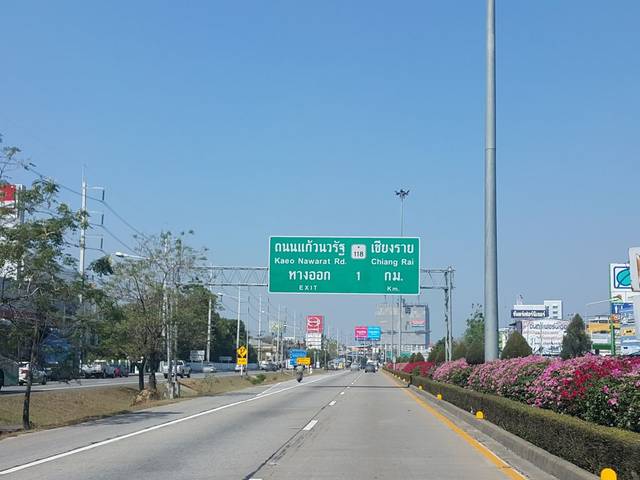
Region: Thailand
Coordinates: 18.79, 99.025